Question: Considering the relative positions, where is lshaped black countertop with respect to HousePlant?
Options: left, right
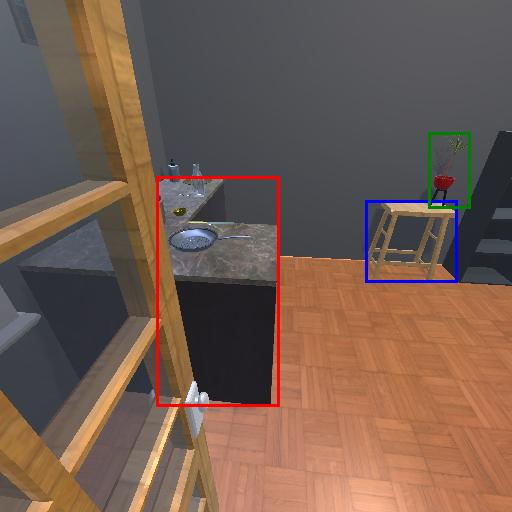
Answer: left